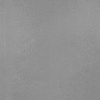
Atmospheric dust classification: dusty